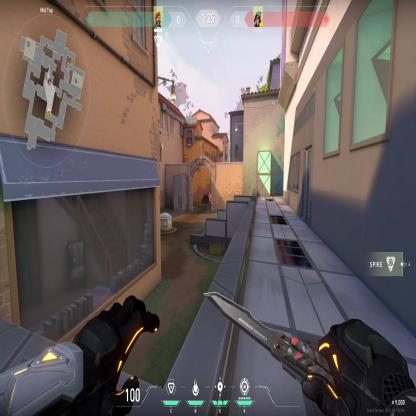
Label: enemy